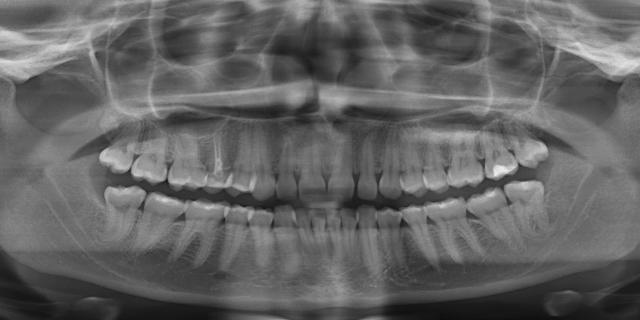
adult